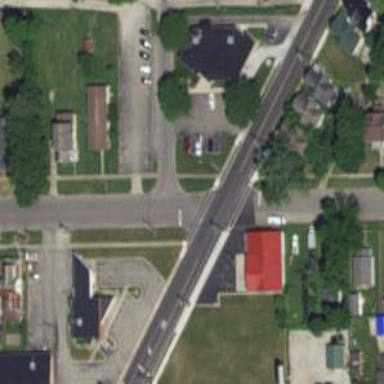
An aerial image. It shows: Unmarked road crossing.